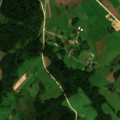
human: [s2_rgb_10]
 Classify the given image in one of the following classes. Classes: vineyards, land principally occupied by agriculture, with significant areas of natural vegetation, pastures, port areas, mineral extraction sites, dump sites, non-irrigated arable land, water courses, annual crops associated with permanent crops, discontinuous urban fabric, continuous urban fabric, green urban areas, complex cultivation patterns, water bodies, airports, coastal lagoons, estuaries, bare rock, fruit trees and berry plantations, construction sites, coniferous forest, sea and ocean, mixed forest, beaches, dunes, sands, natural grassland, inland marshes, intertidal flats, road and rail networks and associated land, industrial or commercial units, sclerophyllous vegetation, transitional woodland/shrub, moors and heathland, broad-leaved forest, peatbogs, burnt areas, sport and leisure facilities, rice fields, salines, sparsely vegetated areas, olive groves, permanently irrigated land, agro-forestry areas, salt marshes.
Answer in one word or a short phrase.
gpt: non-irrigated arable land, pastures, complex cultivation patterns, land principally occupied by agriculture, with significant areas of natural vegetation, mixed forest